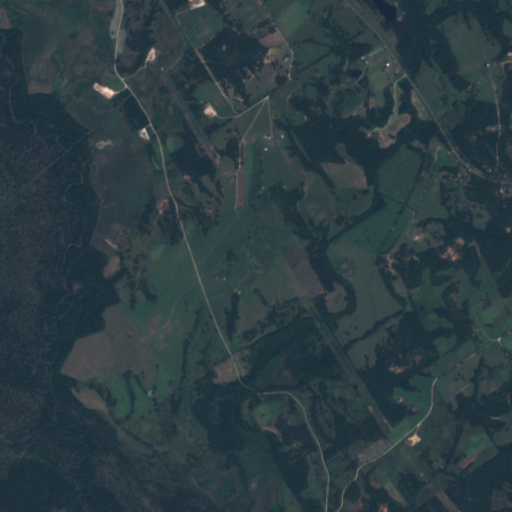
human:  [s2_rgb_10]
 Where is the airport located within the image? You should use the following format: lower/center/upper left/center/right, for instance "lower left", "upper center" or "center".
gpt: There is no airport in the image.